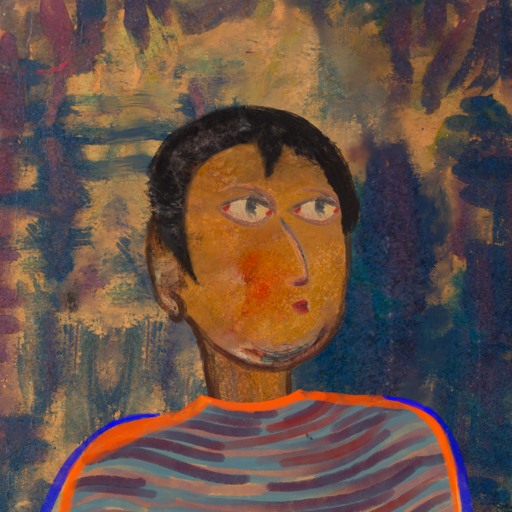
Background: InTheSun, Head And Neck Side: Pipe, Face Side: GypsyMother, Bust: Experience, Hair Side: Roy_Bahadur, Head Accessory: Blank, Second Necklace: Blank, Necklace: Blank, Baby: Blank